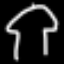
Label: mushroom